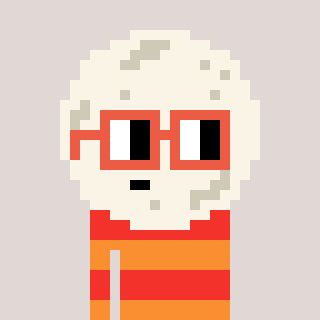
a pixel art character with square orange glasses, a moon-shaped head and a orange-colored body on a warm background